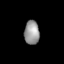
Tissue: lung
Cell type: Endothelial cells
Senescence score: 0.5649
Nuclear area (px): 354
Mean DAPI intensity: 150.46